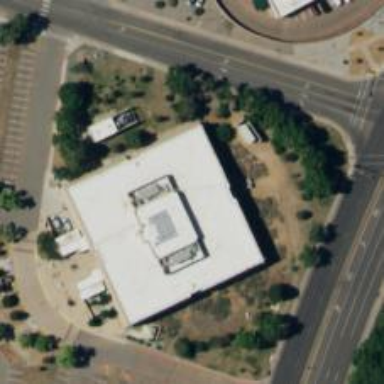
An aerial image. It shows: Government office.